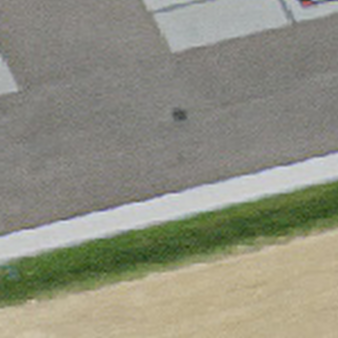
Label: other